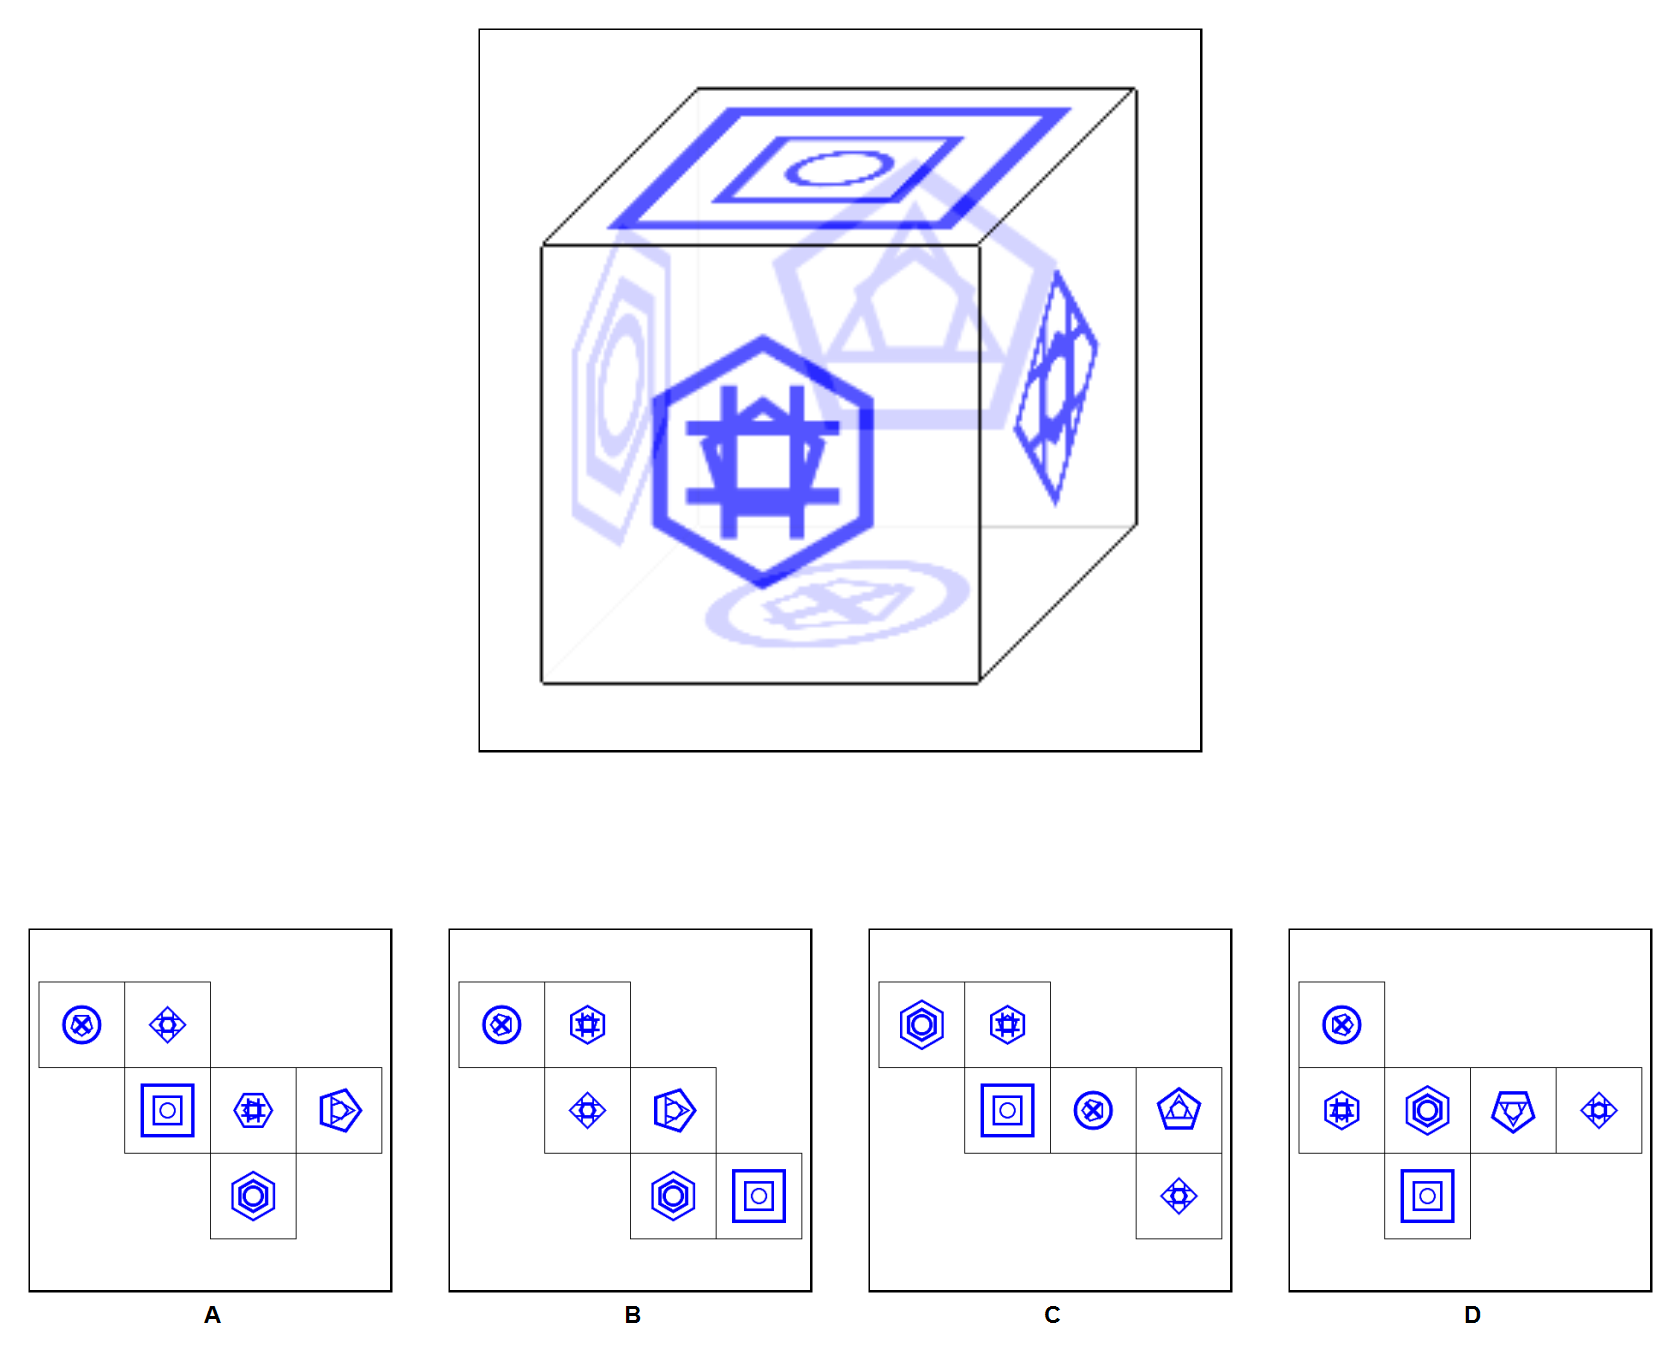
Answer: D